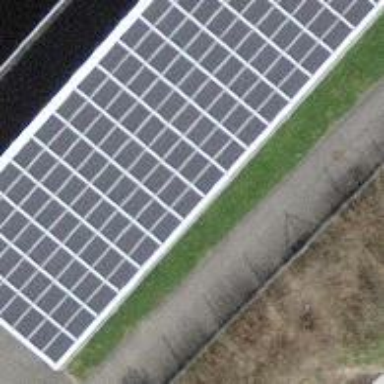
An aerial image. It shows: Solar photovoltaic panel generator.